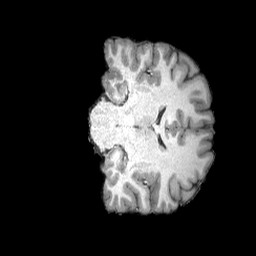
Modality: T1w
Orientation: coronal
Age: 25
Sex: male